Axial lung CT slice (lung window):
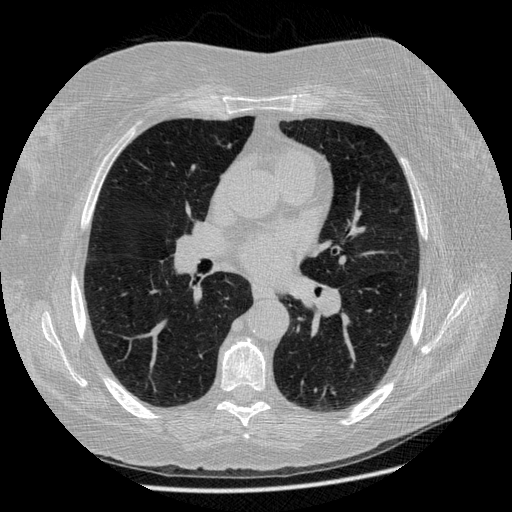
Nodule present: no